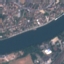
Land use / land cover class: River